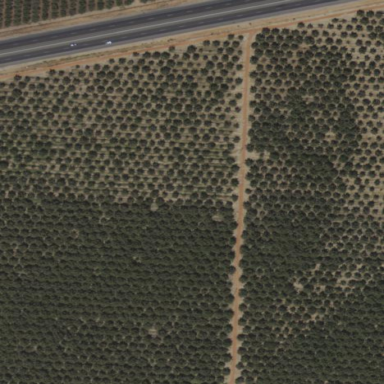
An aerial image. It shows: Orchard.